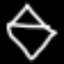
Label: diamond